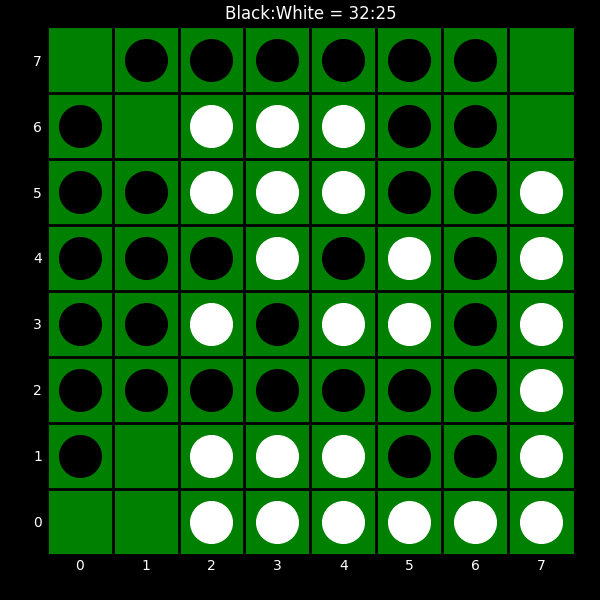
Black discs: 32
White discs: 25